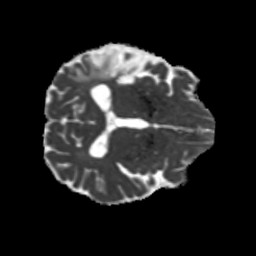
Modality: MD
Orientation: axial
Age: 63
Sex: male
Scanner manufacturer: siemens
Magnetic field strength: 3 T
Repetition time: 5.25 s
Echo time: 0.08 s